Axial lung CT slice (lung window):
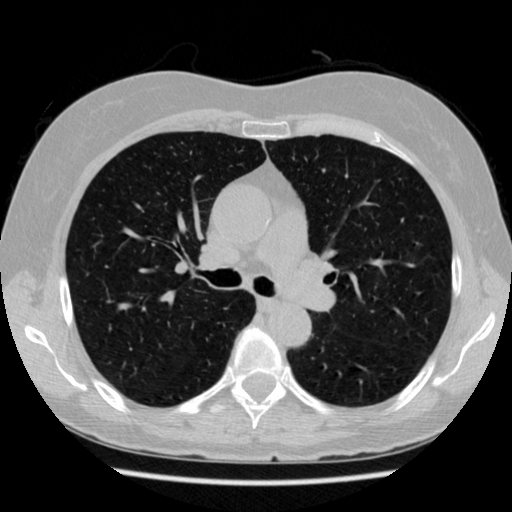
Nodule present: no